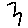
Label: zigzag